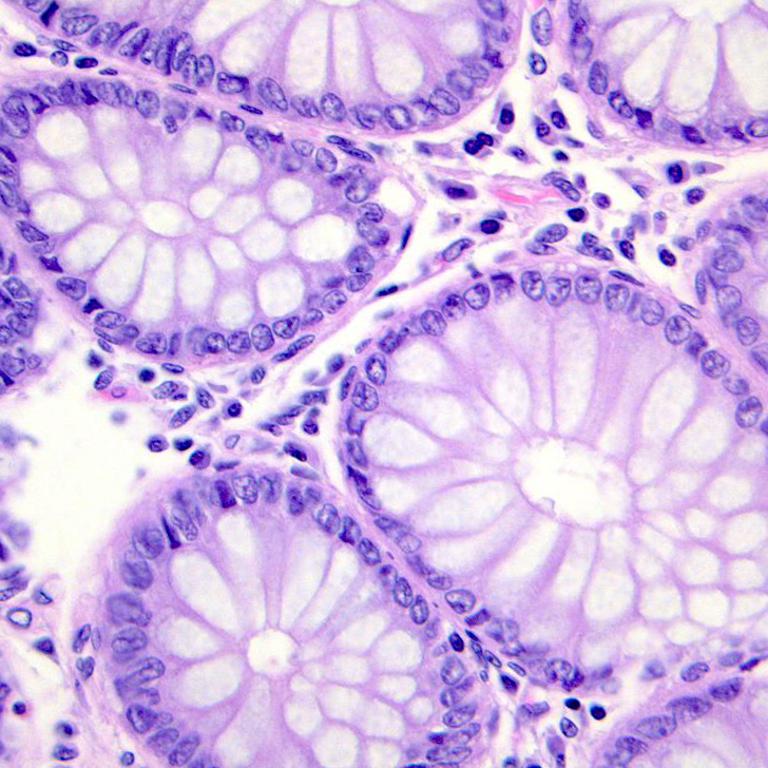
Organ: colon
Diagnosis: benign